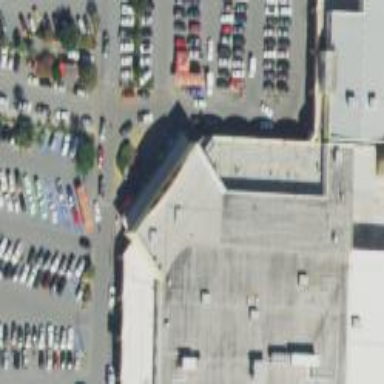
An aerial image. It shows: Supermarket located in building.